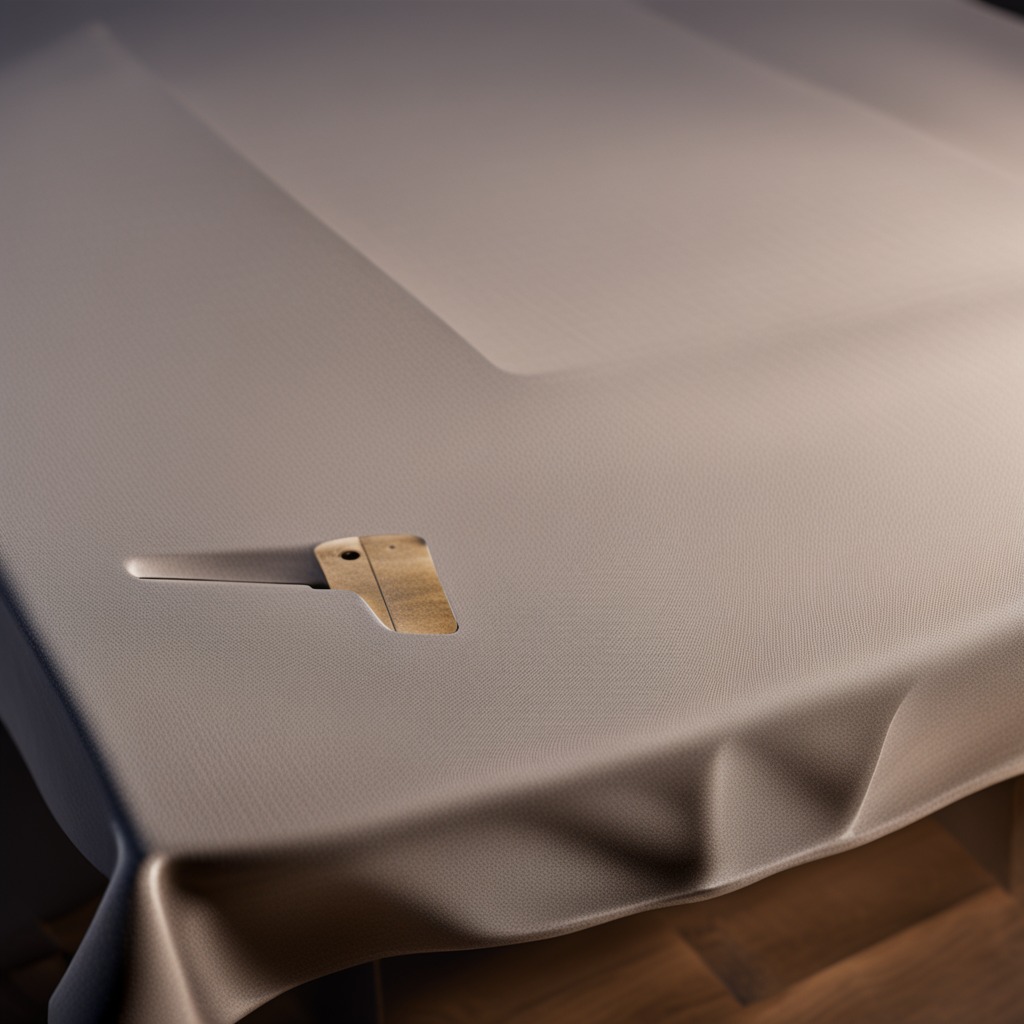
A metal saw is lying on the wooden table.